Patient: sex M, age 47
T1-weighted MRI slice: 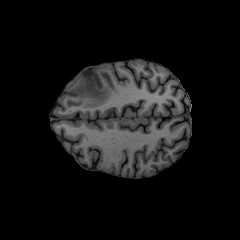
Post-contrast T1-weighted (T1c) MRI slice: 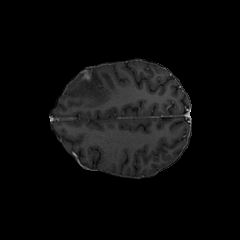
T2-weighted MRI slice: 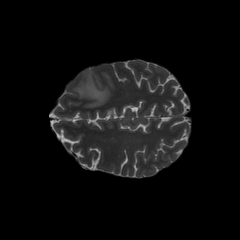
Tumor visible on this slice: yes
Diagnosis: Glioblastoma, IDH-wildtype
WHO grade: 4